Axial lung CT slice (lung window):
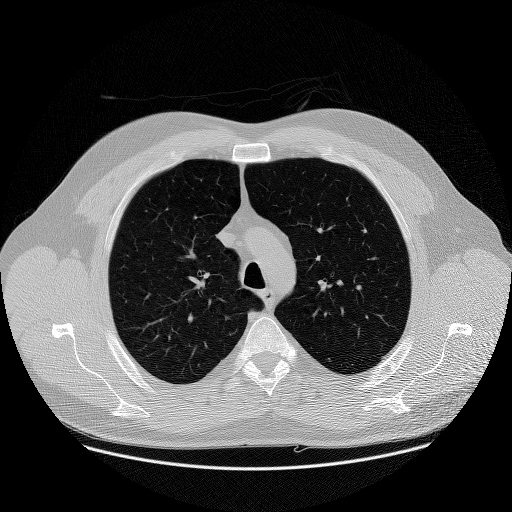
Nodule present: no